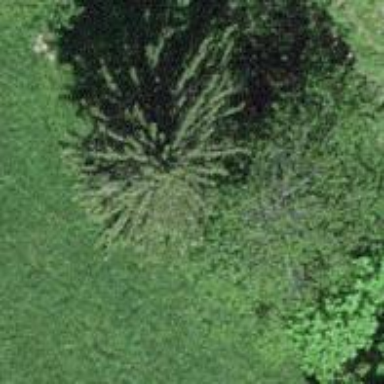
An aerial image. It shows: Row of trees in natural setting.